Question: I do some Word automation filling in the blanks in some Word documents which are used as templates.
One template is used more often than the others, and this causes the error, as it locks out and Word is unable to open it, though I wish to open it in read only.
'''
do until lole_word.Documents.Count = 0
lole_word.Documents[1].Close(lole_word.SaveOptions.wdDoNotSaveChanges)
loop
boolean lb_readOnly
lb_readonly = true
lole_word.Documents.Open(as_fileIn, lb_readOnly)
'''
The problem is that the template document is opened once, with no flaws of any kind. But when the same template has to be reused, although the 'lole_word.Documents.Count' always returns '0', when Word opens the previously used template, it is locked out, and Word finally shows up asking me whether I want to open it in read only mode.

I wish to avoid this annoyance and simply open the file in read only mode, as it shall be saved elsewhere once it is filled in.
My problem is that even though I specify open in read only mode by setting the second parameter to 'true', Word doesn't seem to see it this way and still pops up his 'File Already in Use by Another User' dialog, and then my application loses control over Word and it crashes.
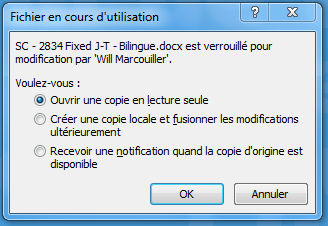
Answer: We had a similar problem and I wish that I could remember how we solved it. We may have used the Quit command. I know that we also did an attempted FileOpen in exclusive mode (with no intention of using the file) and immediately closing it. If we got a file locked return code we prompted the user to close out of excel first because there were times they would have the program open outside of OLE. I know this isn't exactly what you were looking for but hope it leads you somewhere. I recall this being an intermittent problem and there were some cases users had to open task manager and kill the extraneous excel process.
I vaguely remember the locking being caused by the file system and not Word, as we were opening in read only as well.